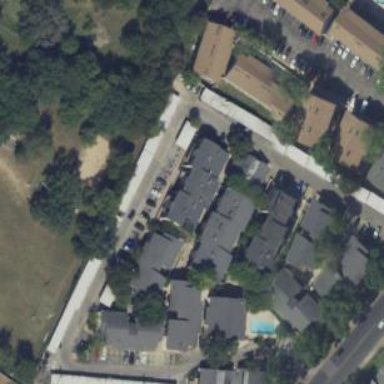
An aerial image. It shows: Carport building.